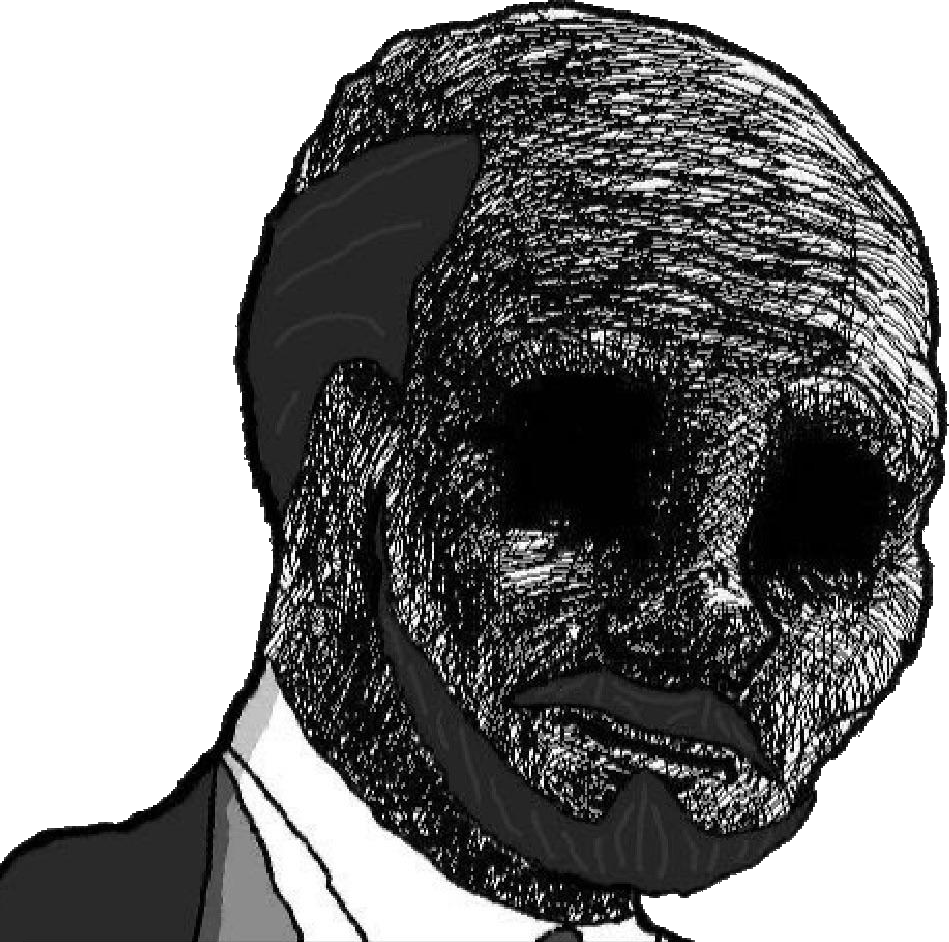
Label: 5_Withered_Wojak